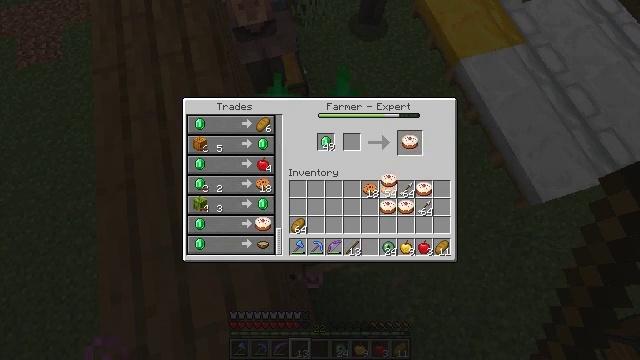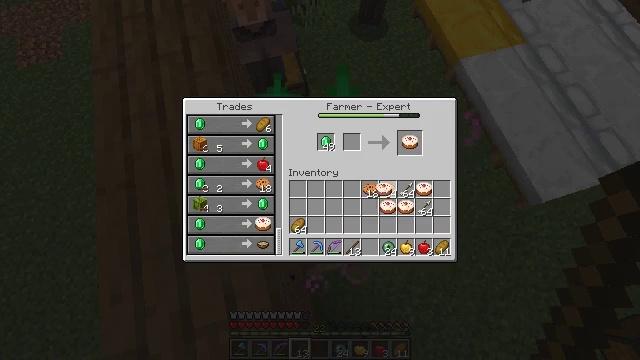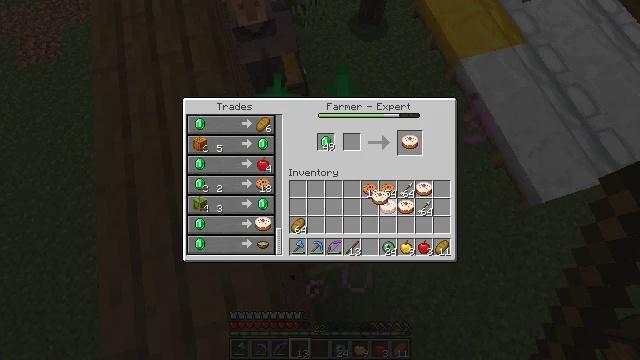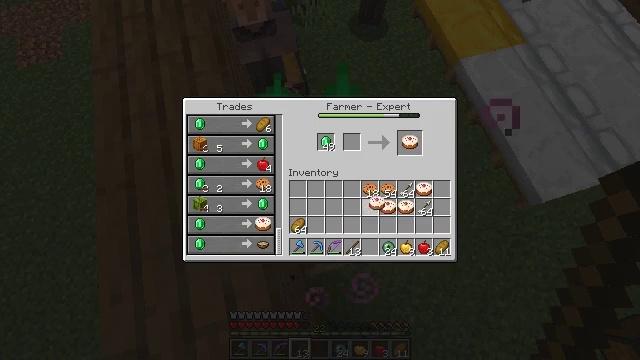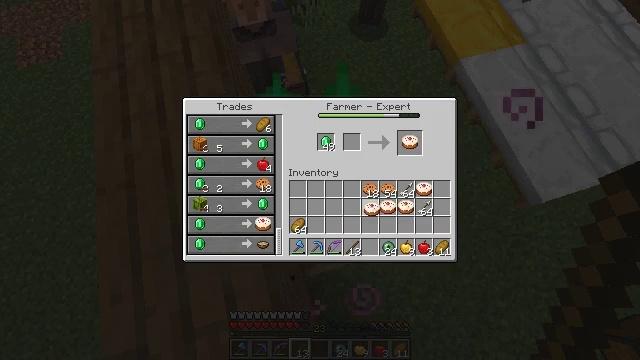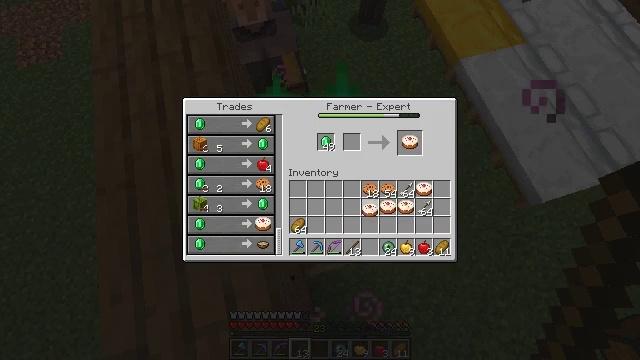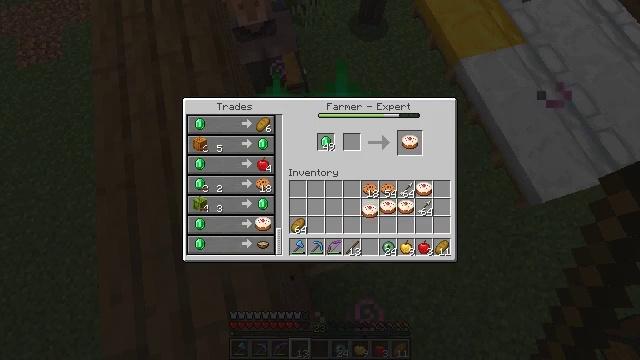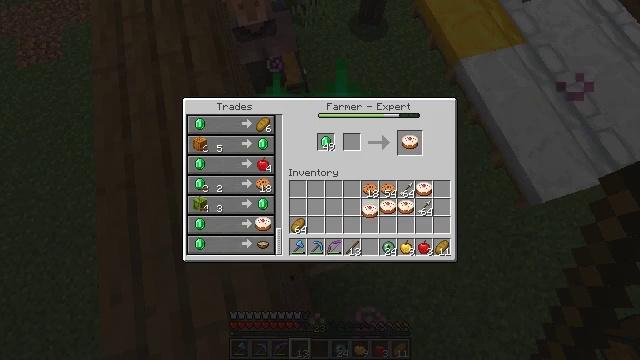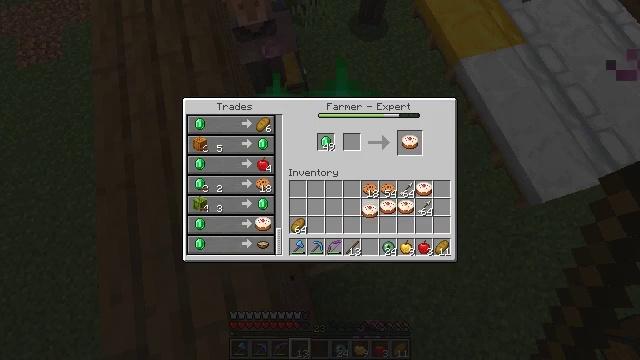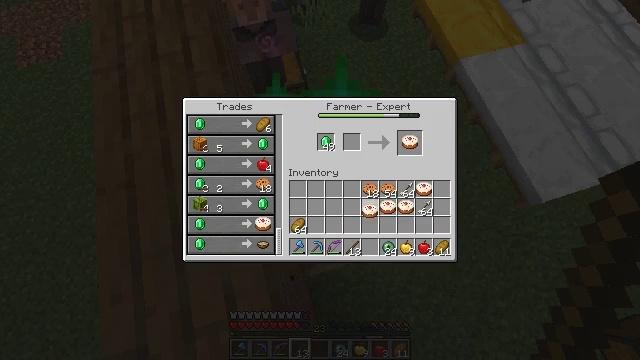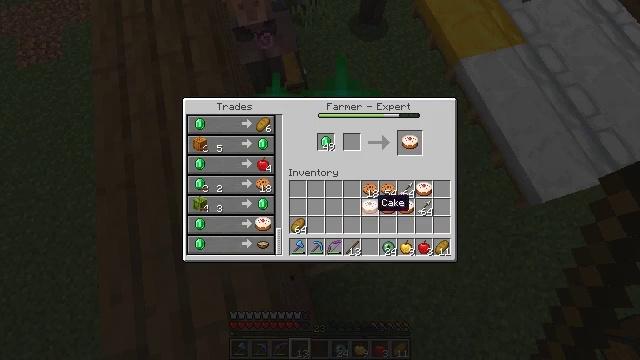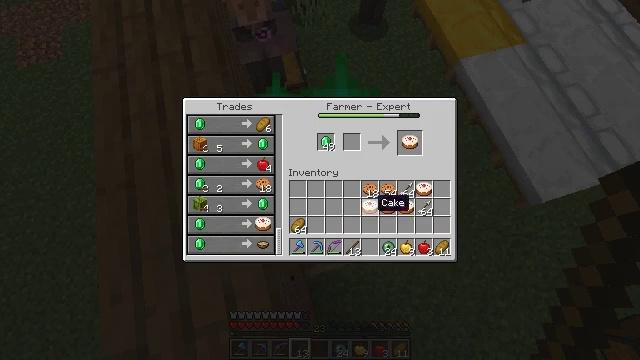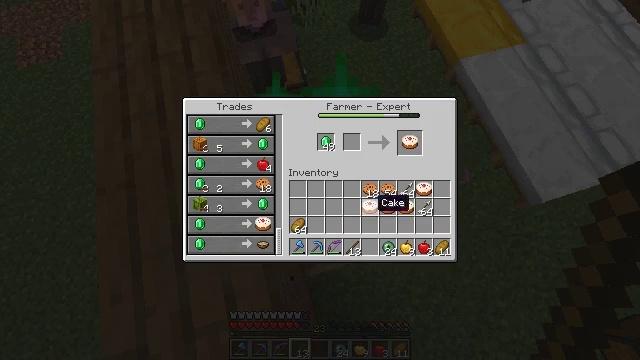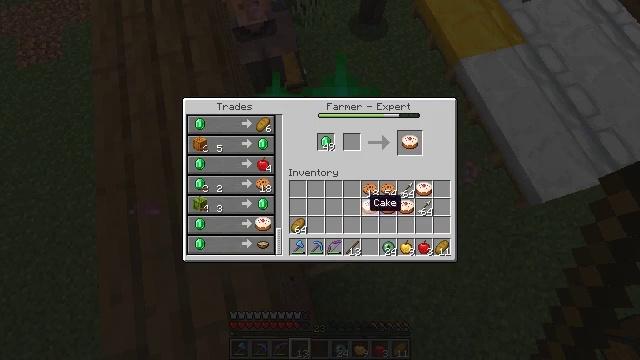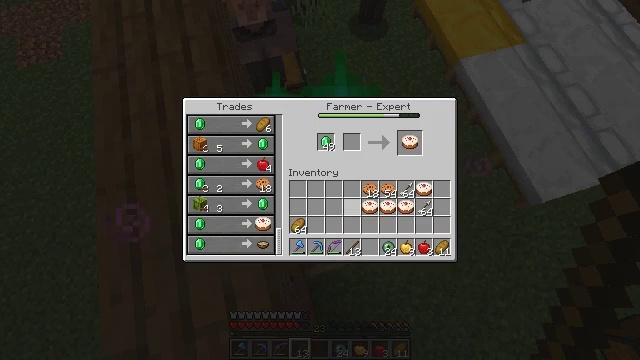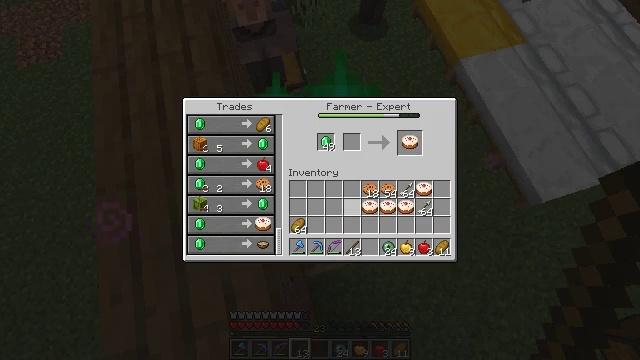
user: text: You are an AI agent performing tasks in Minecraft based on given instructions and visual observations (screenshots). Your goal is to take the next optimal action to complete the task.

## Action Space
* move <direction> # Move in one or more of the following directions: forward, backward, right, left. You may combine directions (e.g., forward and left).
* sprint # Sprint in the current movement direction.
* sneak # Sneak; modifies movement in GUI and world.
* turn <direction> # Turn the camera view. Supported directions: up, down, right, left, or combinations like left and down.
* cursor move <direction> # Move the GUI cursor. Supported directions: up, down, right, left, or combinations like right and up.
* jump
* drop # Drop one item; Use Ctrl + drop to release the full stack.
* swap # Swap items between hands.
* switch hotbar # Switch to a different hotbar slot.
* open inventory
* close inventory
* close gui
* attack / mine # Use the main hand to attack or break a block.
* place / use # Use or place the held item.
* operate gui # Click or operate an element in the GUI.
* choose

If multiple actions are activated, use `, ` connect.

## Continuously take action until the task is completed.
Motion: motion action
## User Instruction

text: Use flowers like dandelion or blue orchid in crafting table to make a suspicious stew.
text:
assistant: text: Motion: cursor move down, open gui
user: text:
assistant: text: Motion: cursor move down
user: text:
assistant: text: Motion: no_op
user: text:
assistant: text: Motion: no_op
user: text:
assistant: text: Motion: no_op
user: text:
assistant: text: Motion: no_op
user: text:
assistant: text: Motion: operate gui
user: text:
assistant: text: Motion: operate gui
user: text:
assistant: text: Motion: operate gui
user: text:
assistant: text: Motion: no_op
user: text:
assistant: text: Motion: no_op
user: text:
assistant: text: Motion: no_op
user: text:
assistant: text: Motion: cursor move left
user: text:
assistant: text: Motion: no_op
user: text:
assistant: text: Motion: cursor move left
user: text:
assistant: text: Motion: cursor move left
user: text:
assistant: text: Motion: no_op
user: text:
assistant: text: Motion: cursor move right and up
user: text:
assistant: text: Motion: cursor move right and up
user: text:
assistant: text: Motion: cursor move right and up
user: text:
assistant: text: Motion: no_op
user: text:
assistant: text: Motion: no_op
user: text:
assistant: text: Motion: no_op
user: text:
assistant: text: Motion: cursor move left and down
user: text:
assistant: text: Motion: cursor move left and down
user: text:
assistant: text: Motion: cursor move left
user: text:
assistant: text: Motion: cursor move left
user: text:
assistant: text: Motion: cursor move left
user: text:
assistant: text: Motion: no_op
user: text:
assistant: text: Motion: cursor move right and up